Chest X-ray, PA view. Patient: 52 years old, sex M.
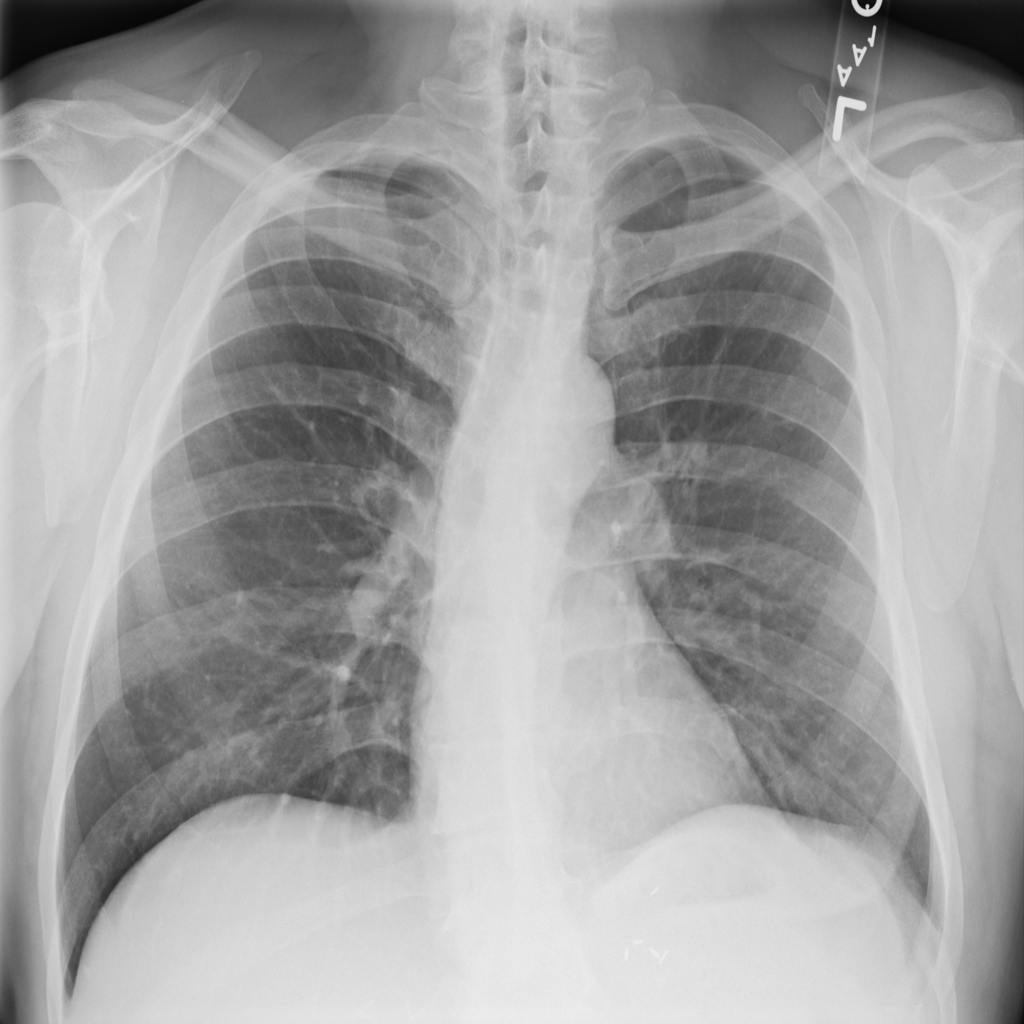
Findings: No Finding